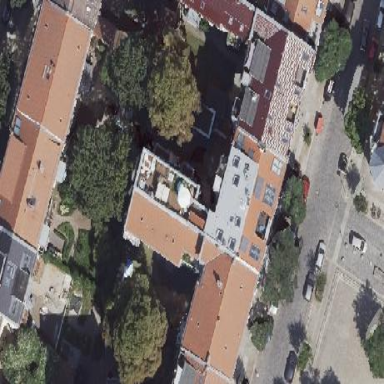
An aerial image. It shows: Gabled roof apartments building.